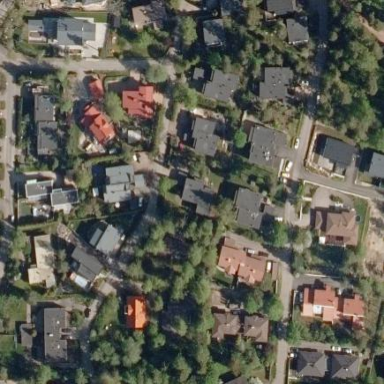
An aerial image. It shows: Residential area.